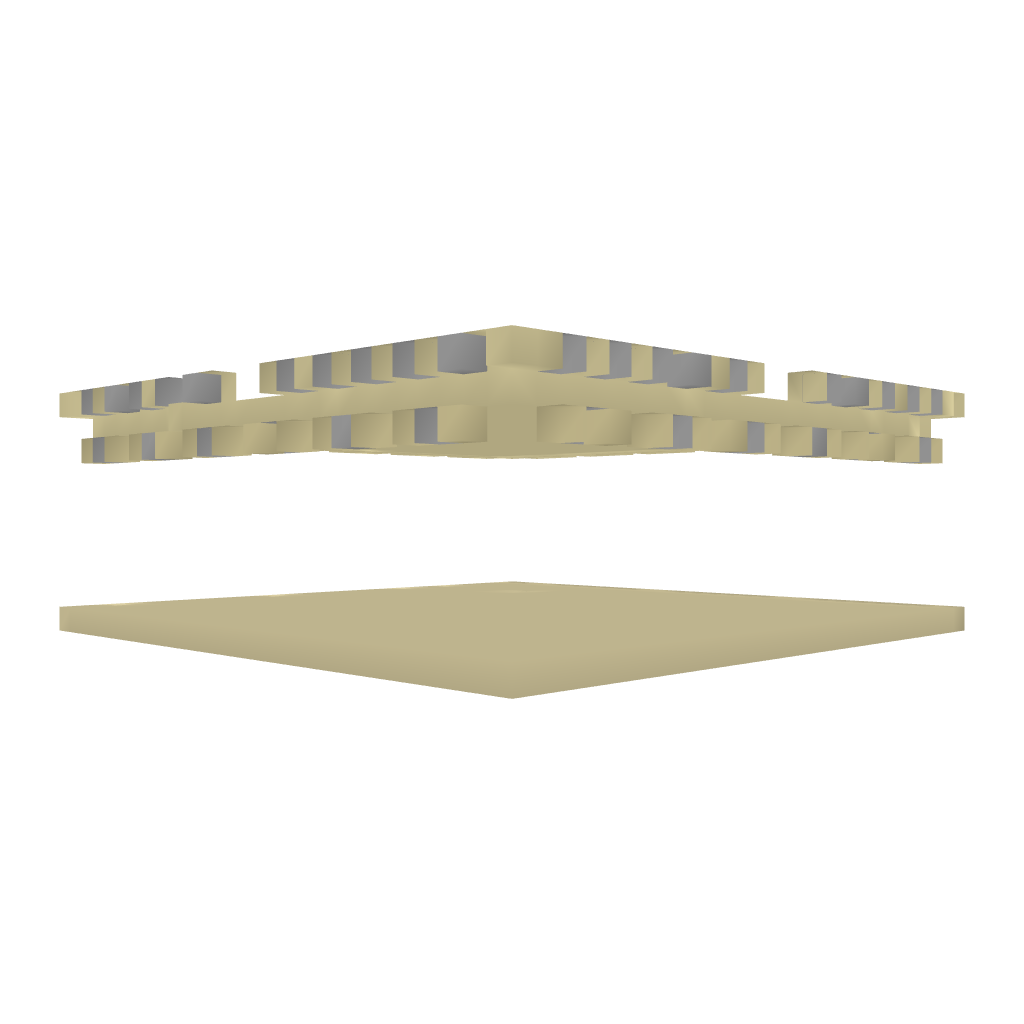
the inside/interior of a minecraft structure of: Desert city canton